Question: Could you have a look at the picture. Now the A step ago I executed this.interrupt(). You can see that this.isInterrupted() is false. I was scrutinyzing - "this" has not changed. It had the same id (12). So, why there is no result of the interrupt() method?

Added later. Code as text:
'''
@Override
protected void letUsFinalise() {
this.interrupt();
}
'''
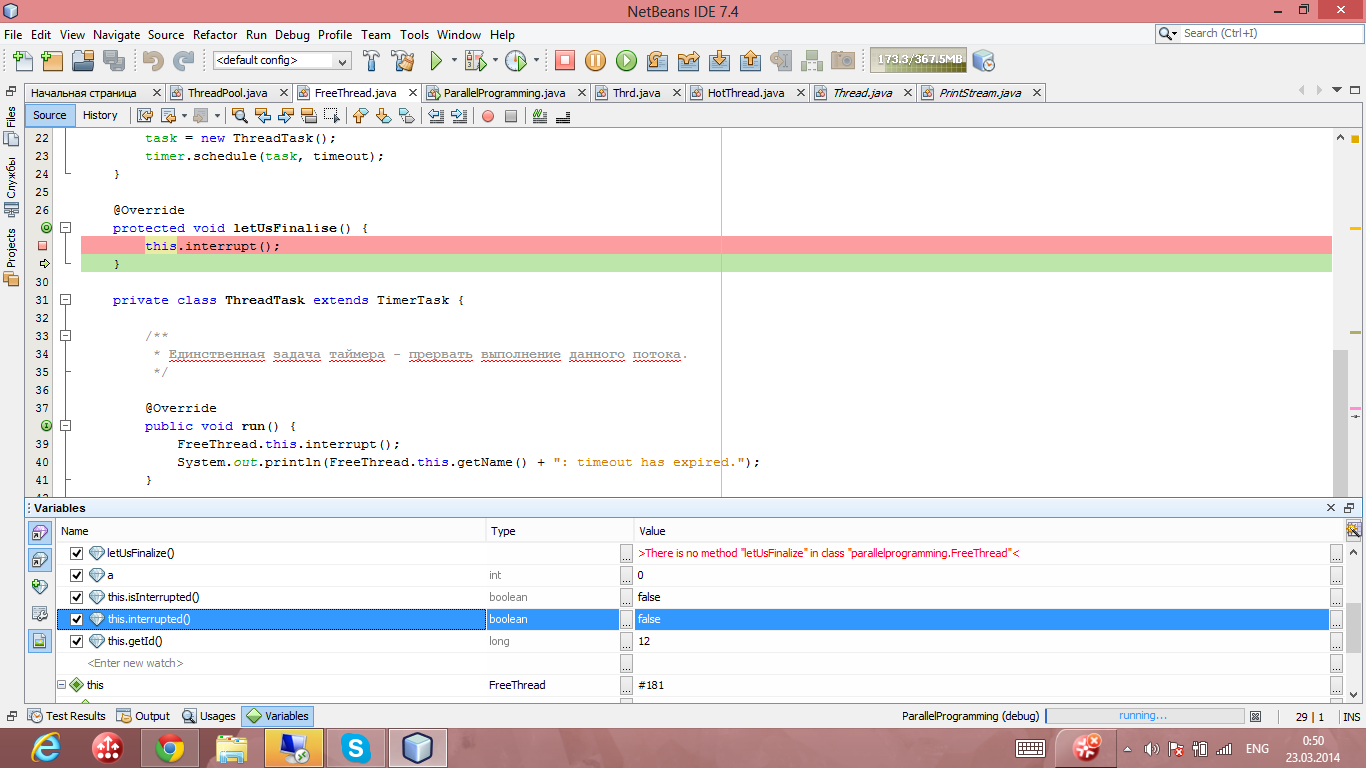
Answer: The javadoc of 'interrupted()' says:
> Tests whether the current thread has been interrupted. . In other words,
(emphasis mine)
BTW, 'interrupted()' is a static method. It should be called on the Thread class, not in 'this'. And given that it has a side-effect, you should create a watch in your debugger for it. Watch 'isInterruped()' instead.